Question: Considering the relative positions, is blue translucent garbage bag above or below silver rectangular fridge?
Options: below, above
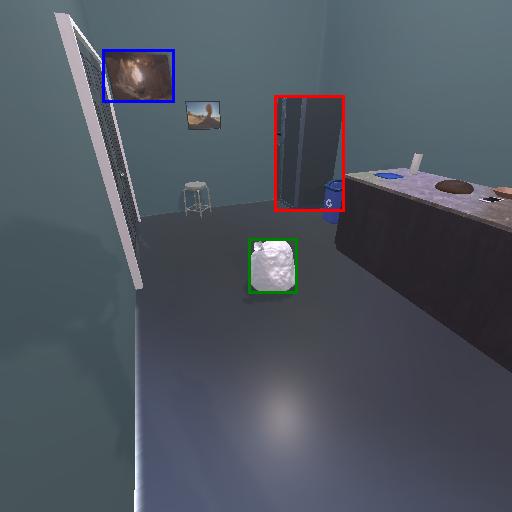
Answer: below